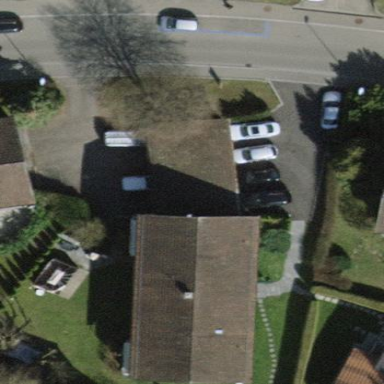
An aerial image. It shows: Building with tiled pitched roof.